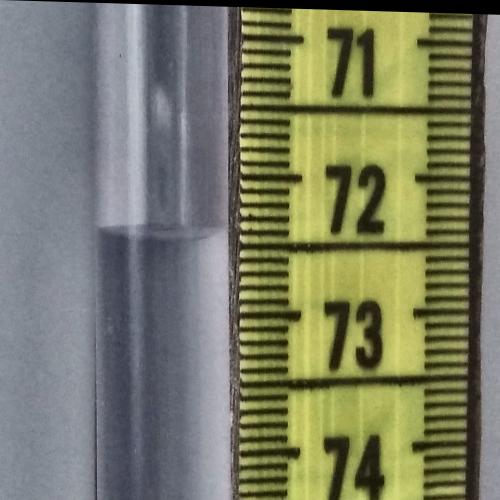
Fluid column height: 72.4 cm